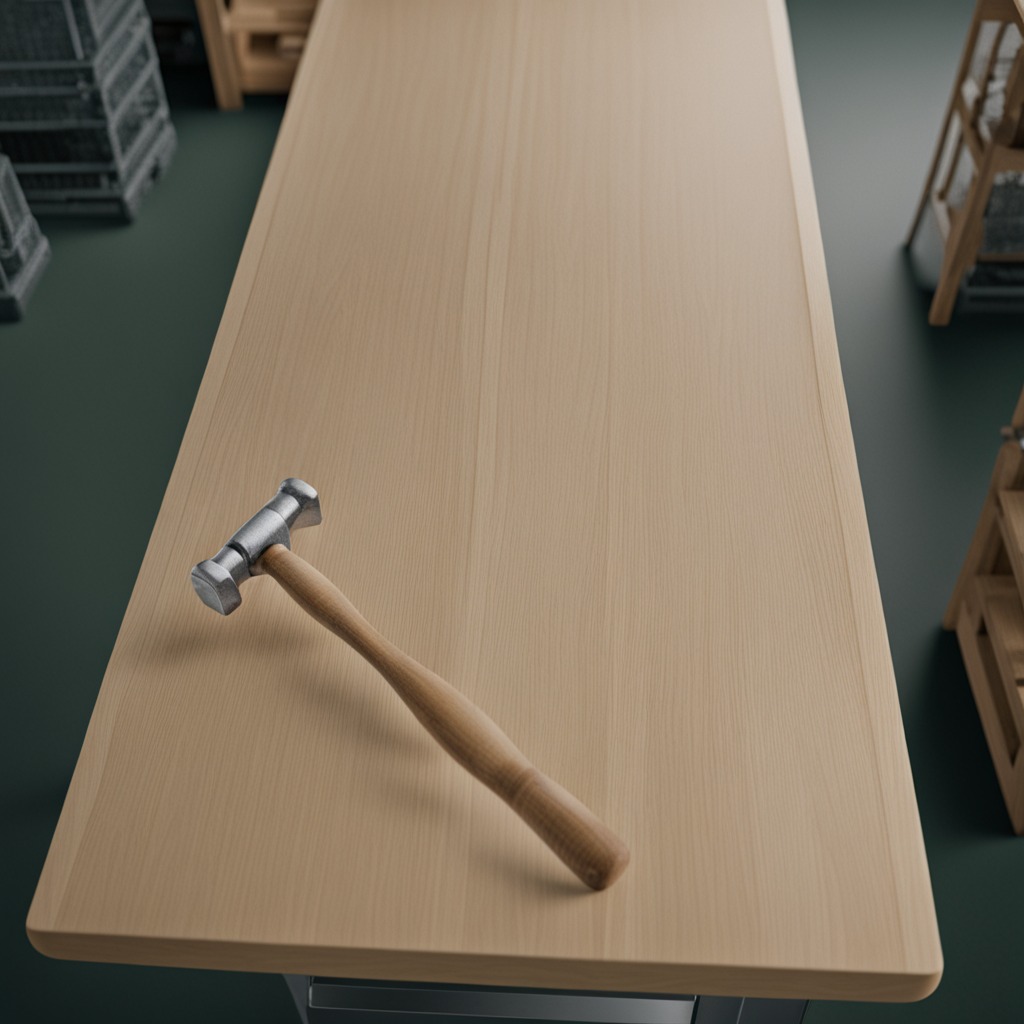
A hammer is lying on the workbench.